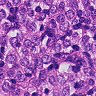
Metastatic tissue present: yes